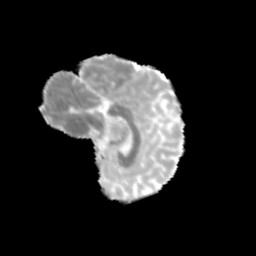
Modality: MD
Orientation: sagittal
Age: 12
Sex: male
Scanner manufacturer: siemens
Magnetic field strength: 3 T
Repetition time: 3.8 s
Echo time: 0.07 s